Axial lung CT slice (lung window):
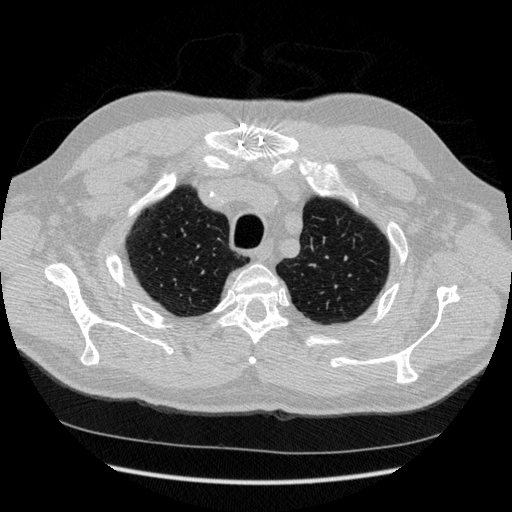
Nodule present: no